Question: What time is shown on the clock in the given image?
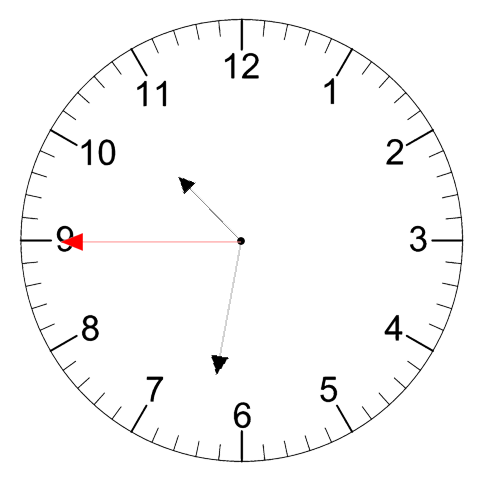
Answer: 10:31:45